Question: I would want to loop through all the tables in a database using C# and list them in a listBox1 (preferably a 'foreach' loop):

I CANNOT just create a local list of tables names, because they are constantly being added/removed.
Could someone provide an example?
BTW: no I'm not creating a software for pirated movies
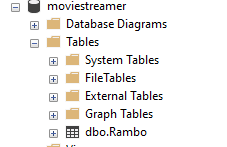
Answer: As you're using C#, have a look at <URL>:
'''
$db_server = New-Object Microsoft.SqlServer.Management.SMO.Server .;
$db = $db_server.Databases['AdventureWorks2019'];
$tables = $db.Tables;
'''